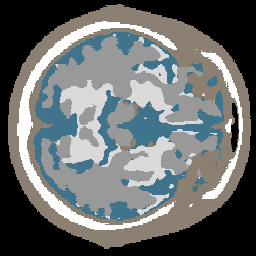
Label: no_lesion